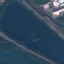
Land use / land cover class: River